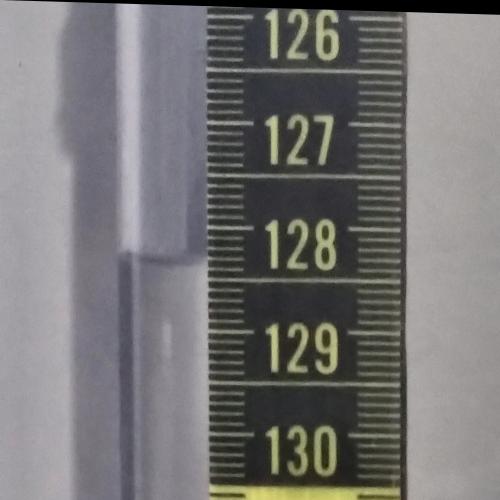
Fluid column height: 128.4 cm